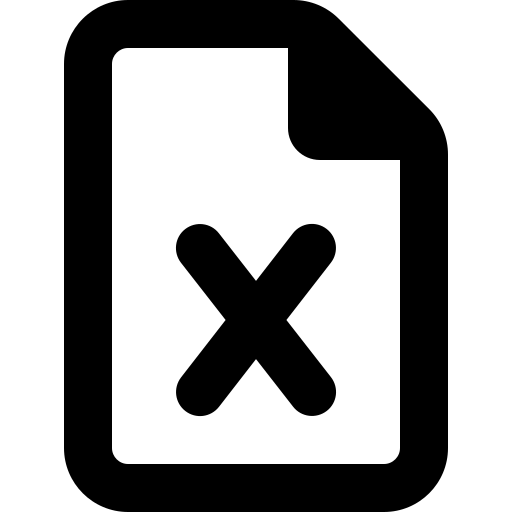
Tags: icon, FontAwesome, fa-icon, outline, file, excel